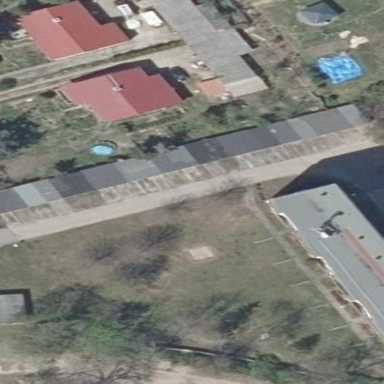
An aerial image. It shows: Group of garages.